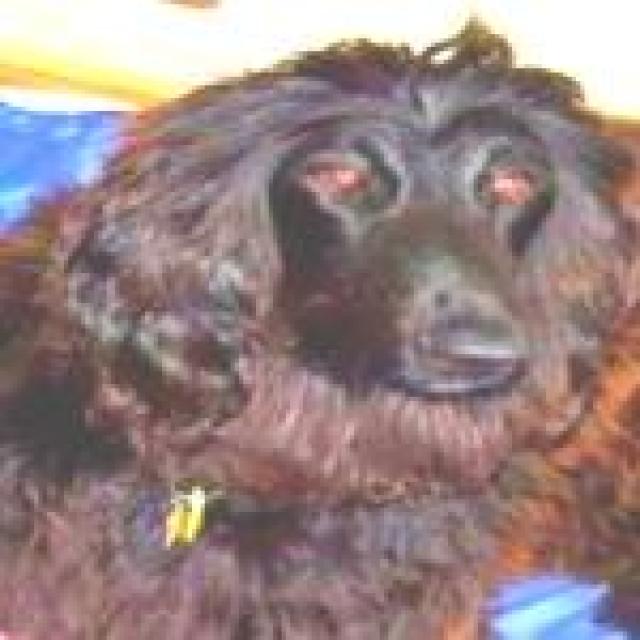
Healthy canine skin — no visible lesions, inflammation, or abnormalities. The skin and coat appear normal.